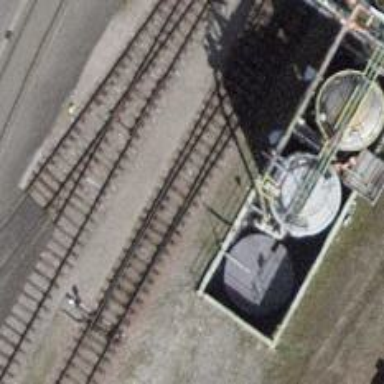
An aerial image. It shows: Railway switch.